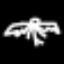
Label: angel